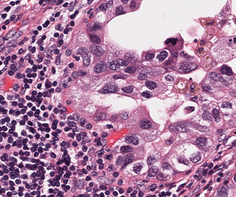
Tumor epithelial tissue: yes
Tumor-associated stroma tissue: yes
Normal tissue: no